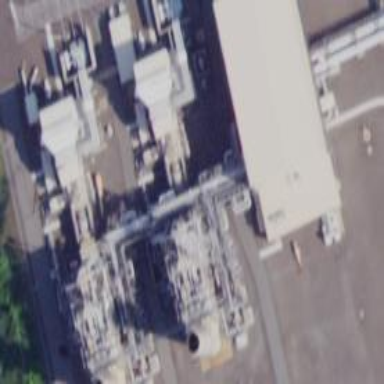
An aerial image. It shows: Gas turbine power generator.